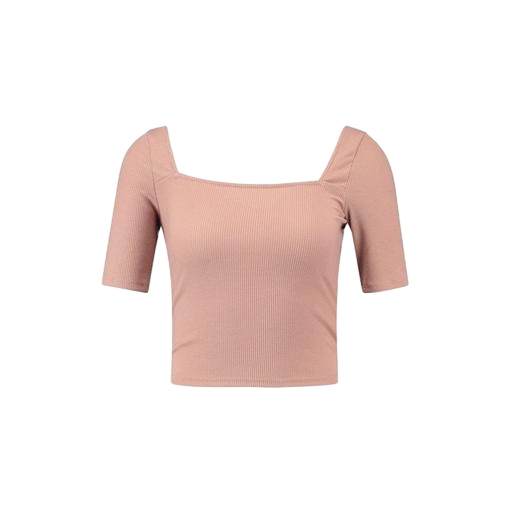
pink scoop-neck crop top, short-sleeve top only macy, square neckline, white background